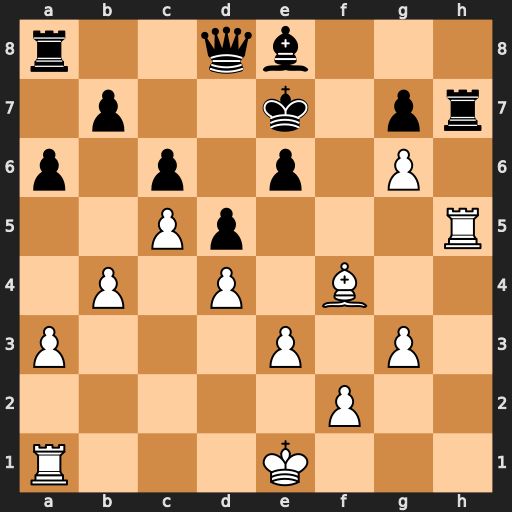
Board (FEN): r2qb3/1p2k1pr/p1p1p1P1/2Pp3R/1P1P1B2/P3P1P1/5P2/R3K3
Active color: w
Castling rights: Q
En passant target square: -
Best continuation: Rxh7 Kf6 Be5+